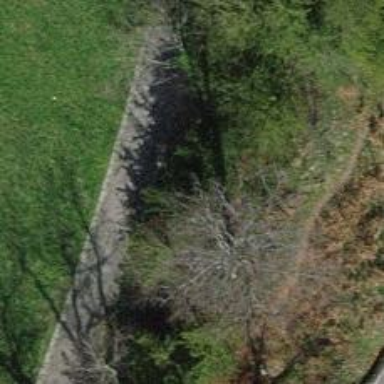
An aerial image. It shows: Bench for seating.